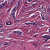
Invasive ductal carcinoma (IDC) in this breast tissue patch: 1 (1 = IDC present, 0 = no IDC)